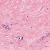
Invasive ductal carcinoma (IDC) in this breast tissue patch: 0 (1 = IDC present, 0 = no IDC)